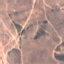
Label: HerbaceousVegetation